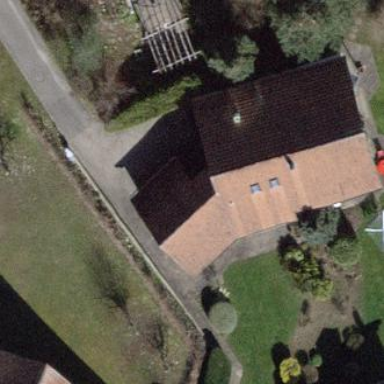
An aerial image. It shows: Garage.